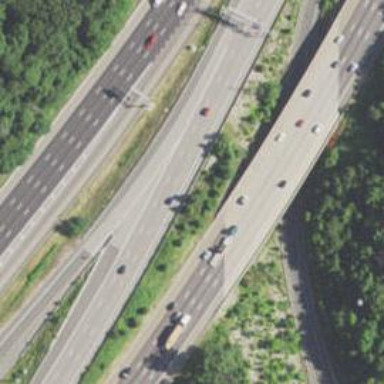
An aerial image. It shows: View of motorway.